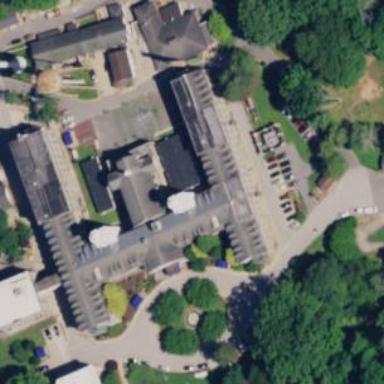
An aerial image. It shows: School building.